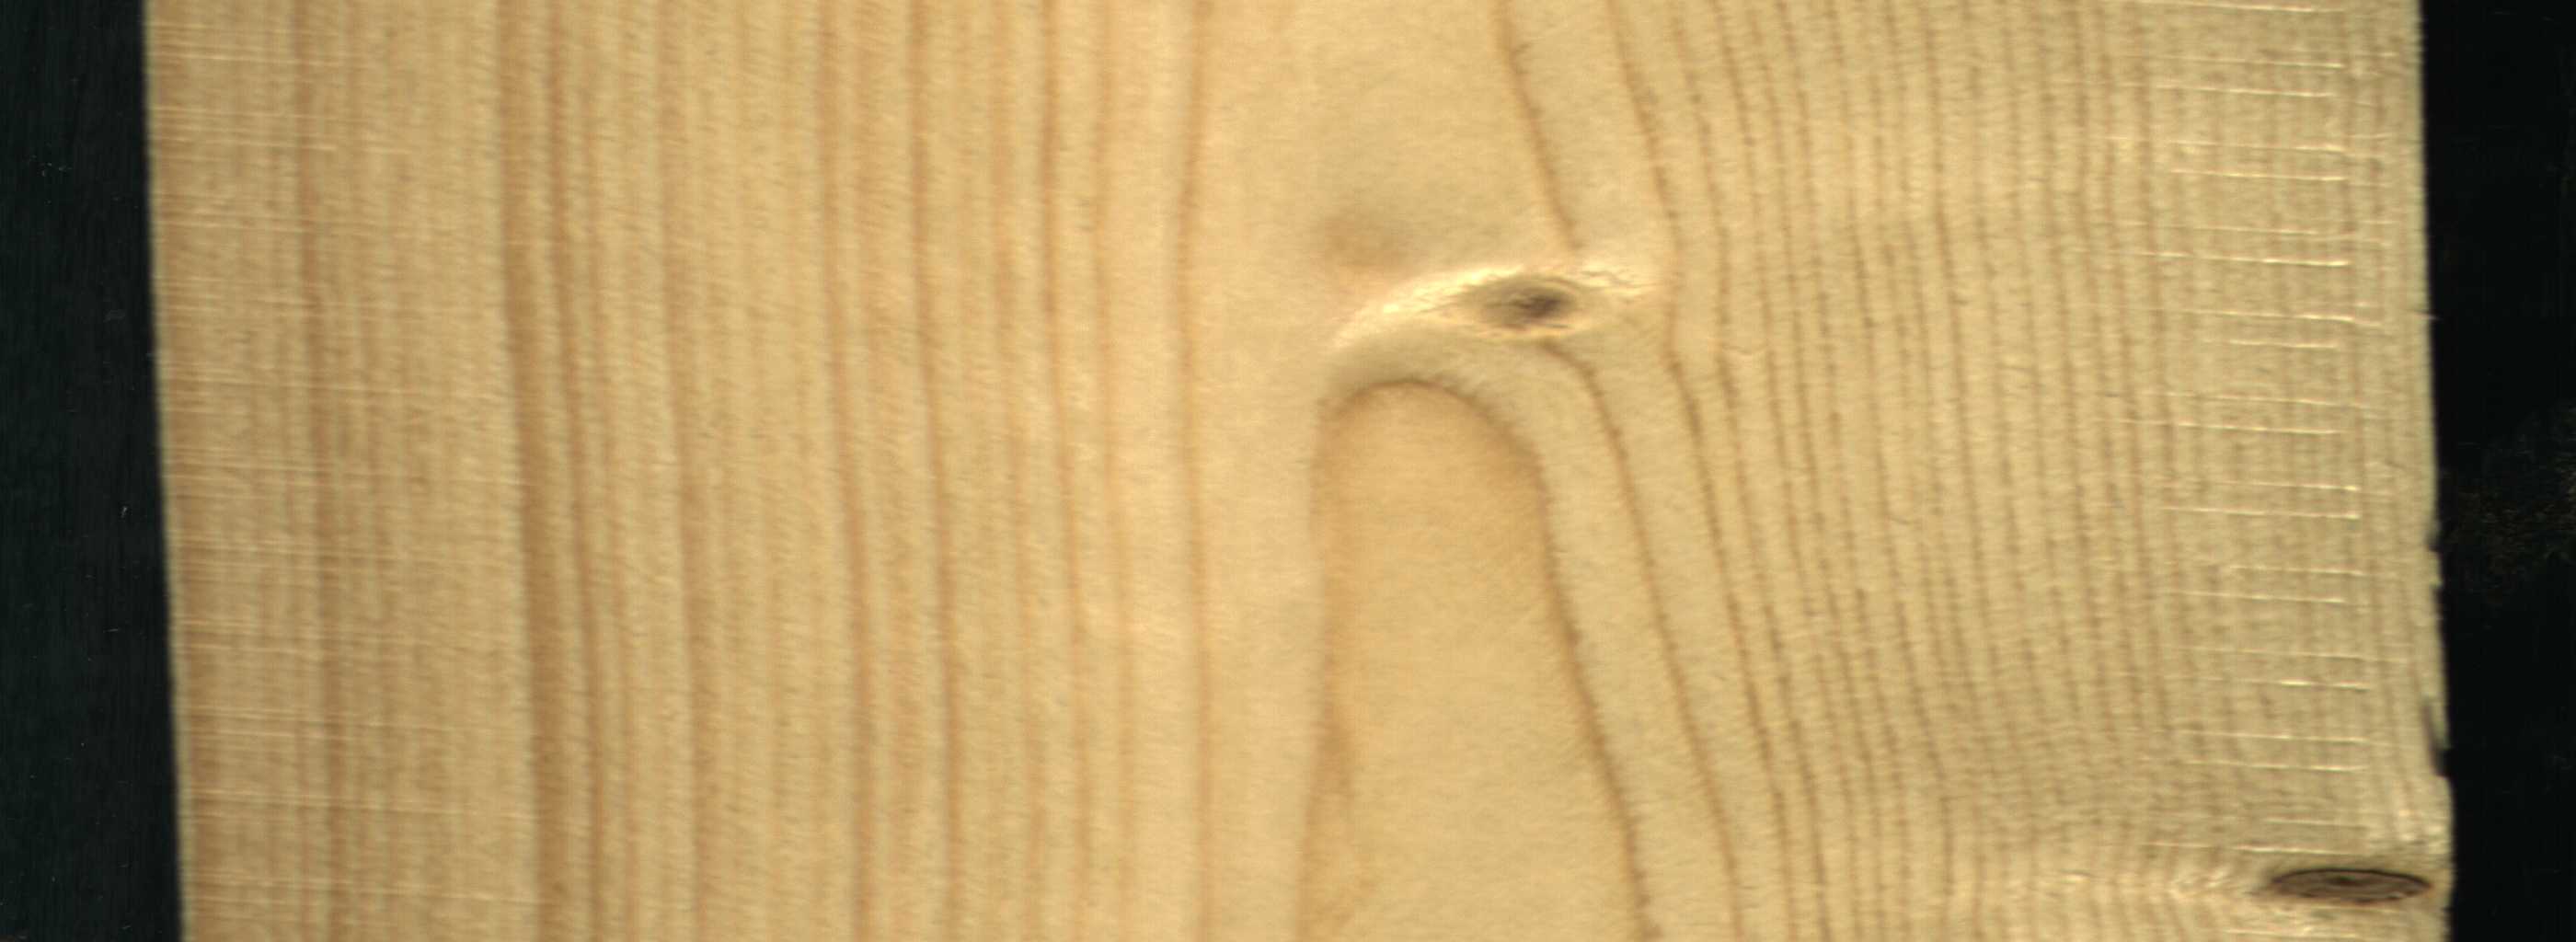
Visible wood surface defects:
Live_Knot
Live_Knot